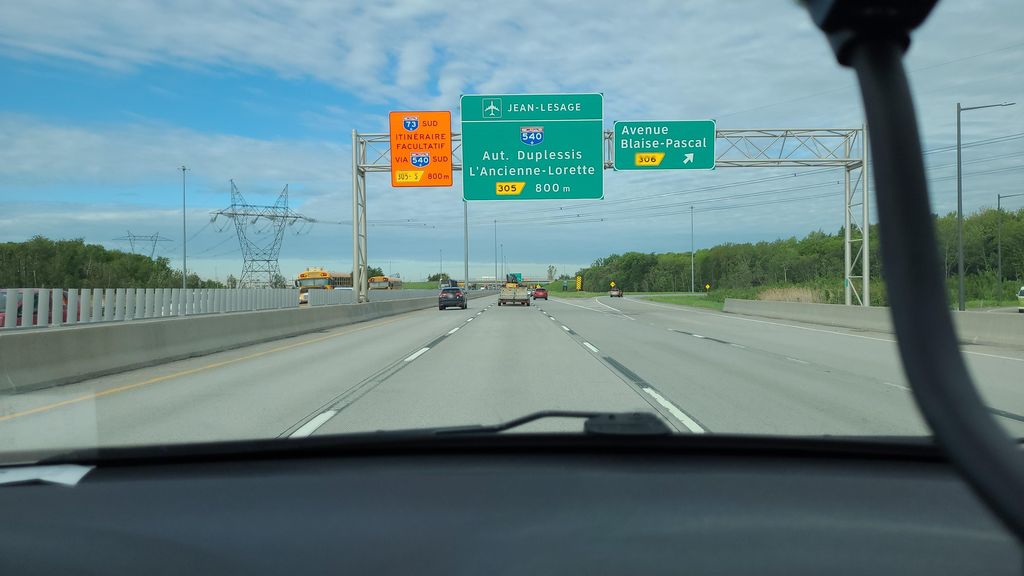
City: quebec_city